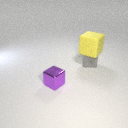
small gray rubber cube below large yellow rubber cube